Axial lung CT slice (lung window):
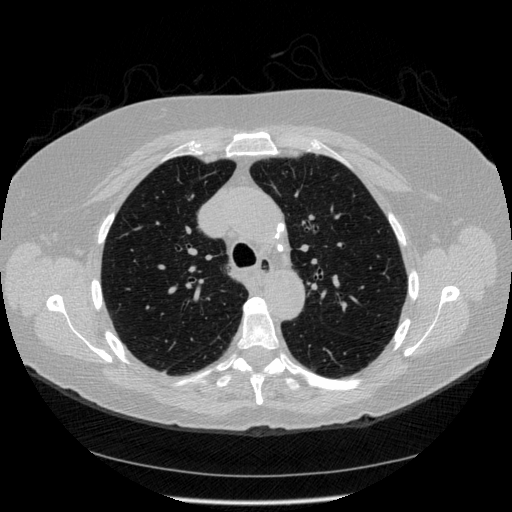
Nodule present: no